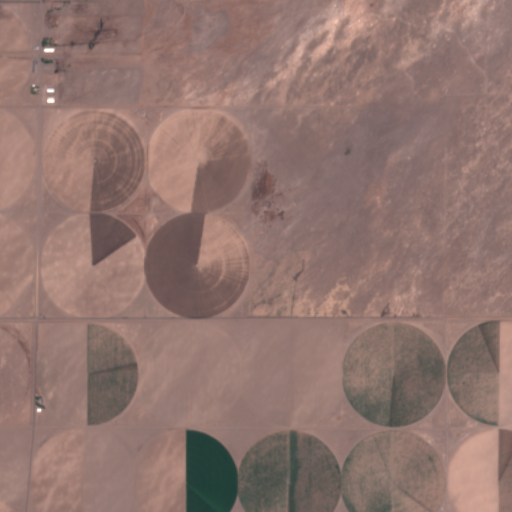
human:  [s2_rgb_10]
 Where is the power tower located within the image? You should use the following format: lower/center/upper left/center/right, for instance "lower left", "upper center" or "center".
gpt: The power tower is located in the left of the image.
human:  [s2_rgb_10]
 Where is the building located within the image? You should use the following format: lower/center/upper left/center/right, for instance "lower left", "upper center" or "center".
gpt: The building is located in the upper left of the image.
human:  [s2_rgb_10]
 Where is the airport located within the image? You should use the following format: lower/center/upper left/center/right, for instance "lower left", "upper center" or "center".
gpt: There is no airport in the image.